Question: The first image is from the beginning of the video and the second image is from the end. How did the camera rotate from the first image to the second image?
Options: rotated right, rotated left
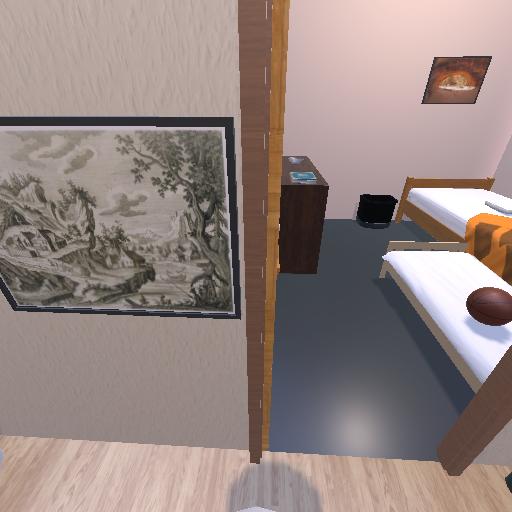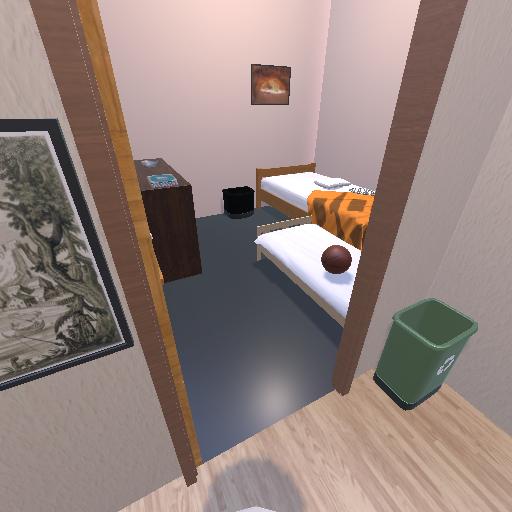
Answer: rotated right